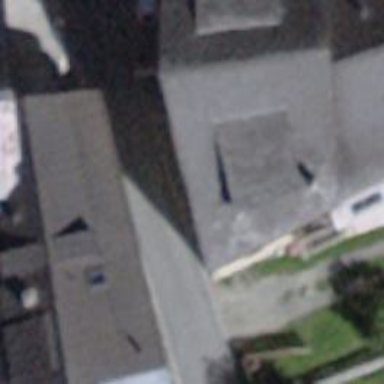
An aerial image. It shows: Building with gabled roof oriented across its structure.